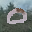
Label: 0